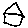
Label: house